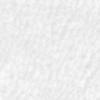
Label: no_change